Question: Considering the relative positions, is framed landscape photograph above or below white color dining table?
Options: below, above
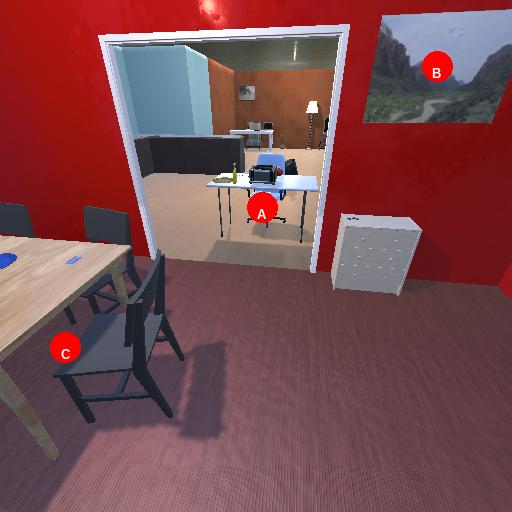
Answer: below